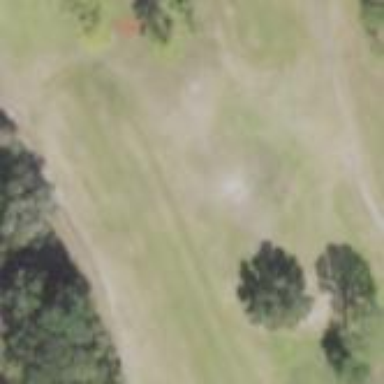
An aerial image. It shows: Grassy area designated as golf fairway.